Interaction volume radius: 5 \u00c5
Interaction volume height: 35 \u00c5
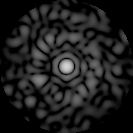
Disorder parameter: 0.8329